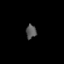
Tissue: skin
Cell type: Epithelial cells
Senescence score: 0.2507
Nuclear area (px): 140
Mean DAPI intensity: 88.264